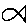
Label: fish